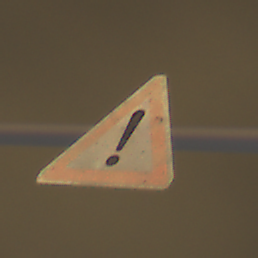
Verkehrszeichen: Gefahrenstelle
Umgebung: Outdoor, Urban
Tageszeit: Night
Wetter: Overcast
Licht: Artificial
Jahreszeit: NotSpecified
Kontrast: MediumContrast